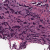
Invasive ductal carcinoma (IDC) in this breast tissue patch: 1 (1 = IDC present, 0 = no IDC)